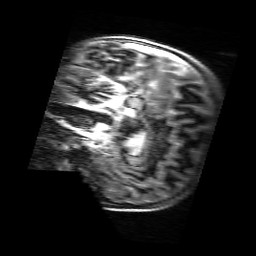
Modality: MP2RAGE
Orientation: sagittal
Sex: female
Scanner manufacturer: siemens
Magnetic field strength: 3 T
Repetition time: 5 s
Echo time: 0.00355 s